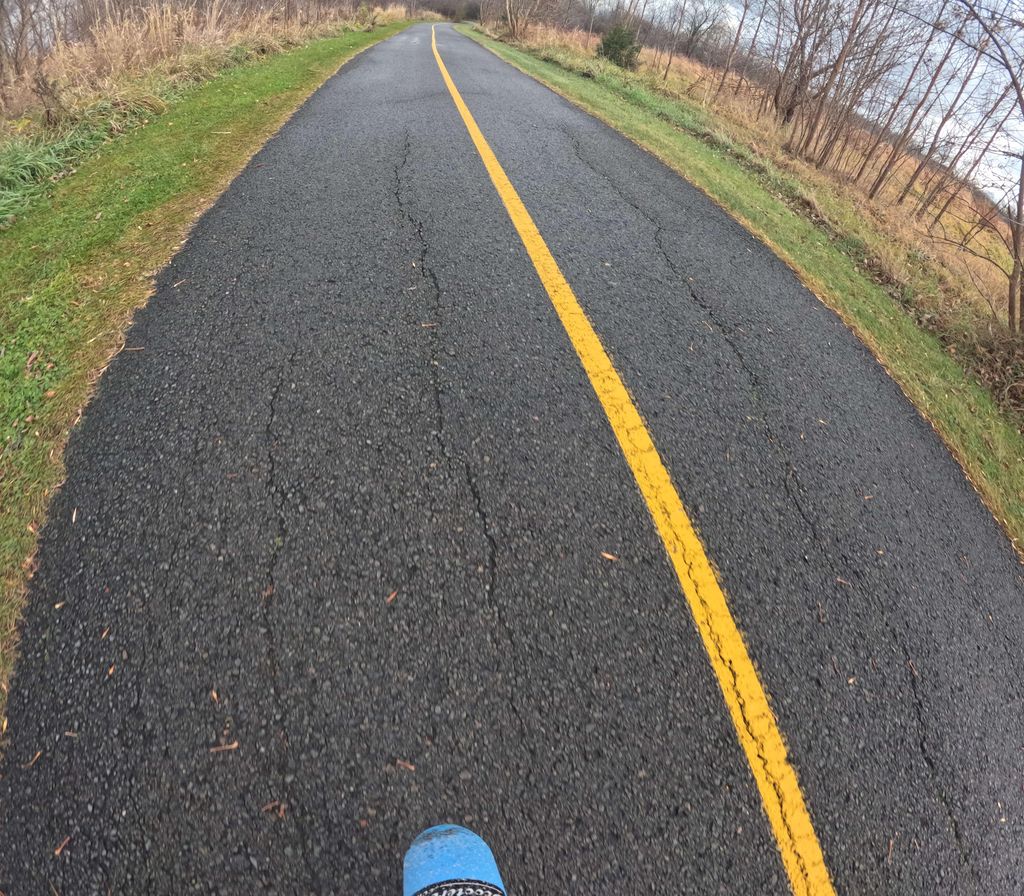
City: ottawa-gatineau